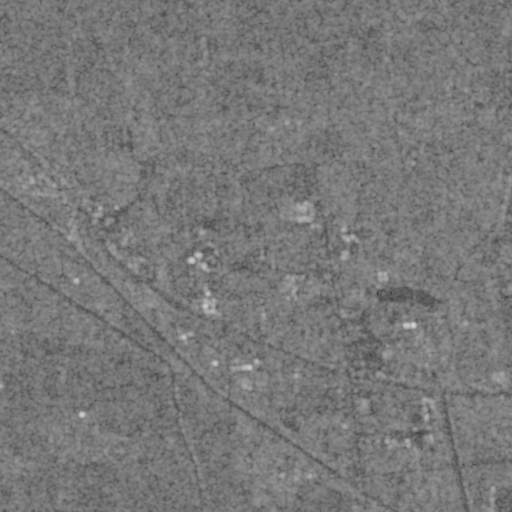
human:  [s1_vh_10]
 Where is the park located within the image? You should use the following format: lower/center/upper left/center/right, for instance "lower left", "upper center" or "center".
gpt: The park is located in the center left of the image.
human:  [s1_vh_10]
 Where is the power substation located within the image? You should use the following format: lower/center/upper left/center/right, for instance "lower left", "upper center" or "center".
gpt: The power substation is located in the center left of the image.
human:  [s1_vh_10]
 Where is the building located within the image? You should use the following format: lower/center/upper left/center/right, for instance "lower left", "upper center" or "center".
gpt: There is no building in the image.

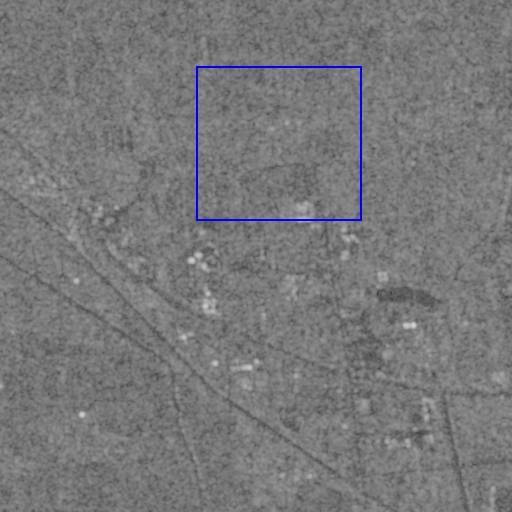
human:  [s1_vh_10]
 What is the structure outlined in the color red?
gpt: There is no red outline.
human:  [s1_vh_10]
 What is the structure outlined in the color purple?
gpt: There is no structure outlined in purple.